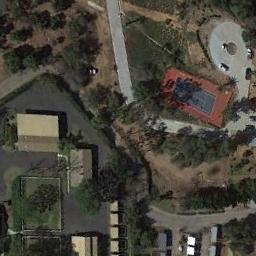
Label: tennis_court